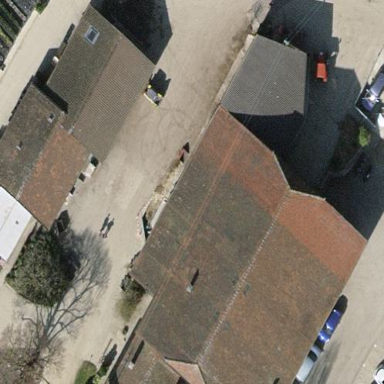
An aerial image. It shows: Building that serves as garden center.